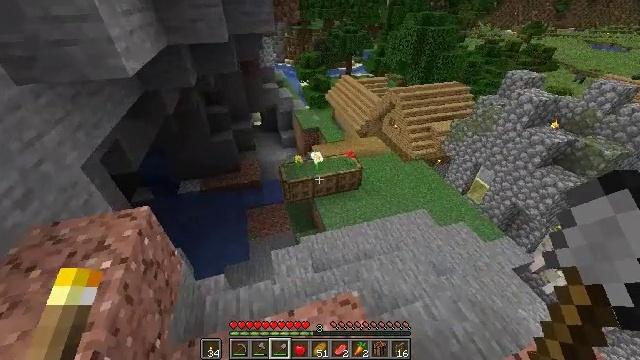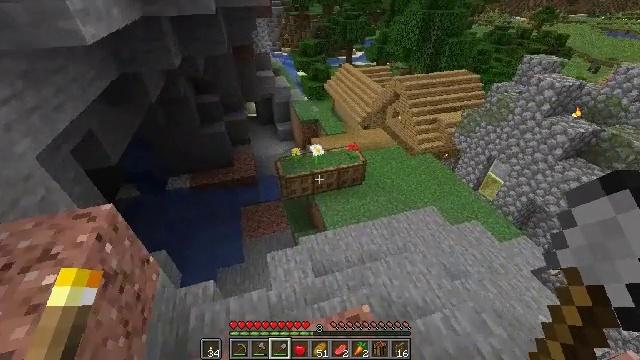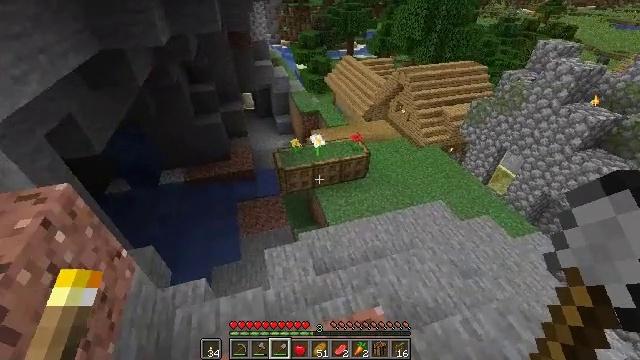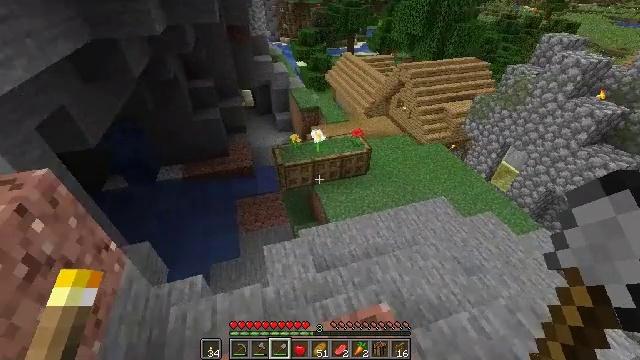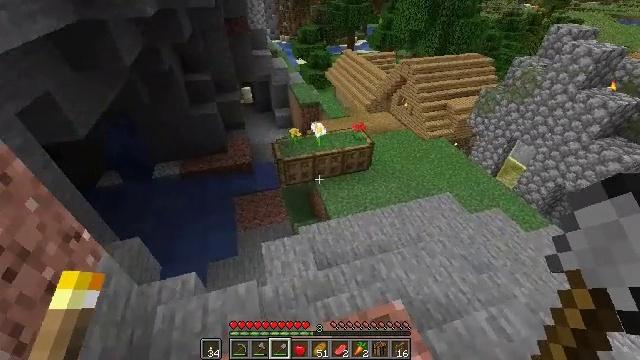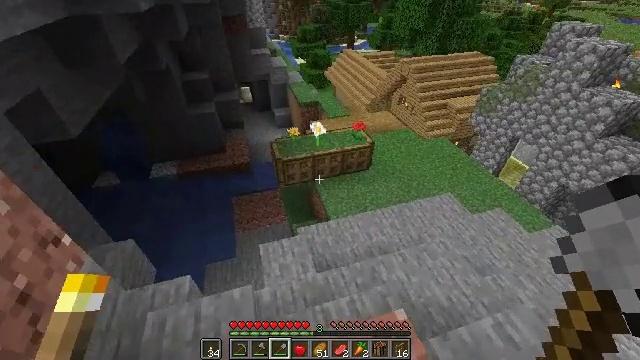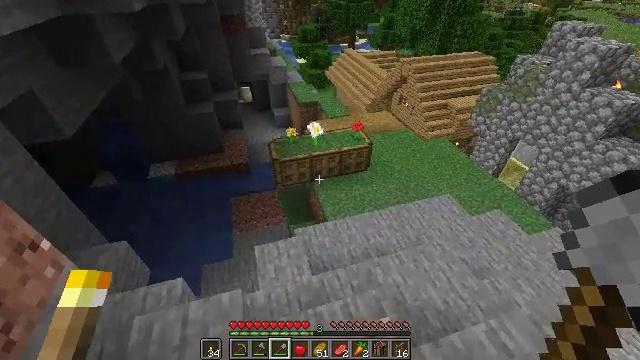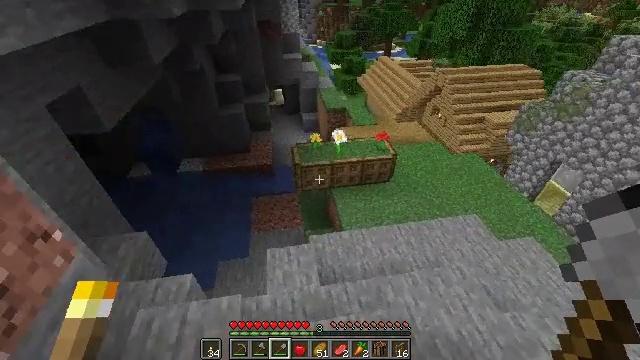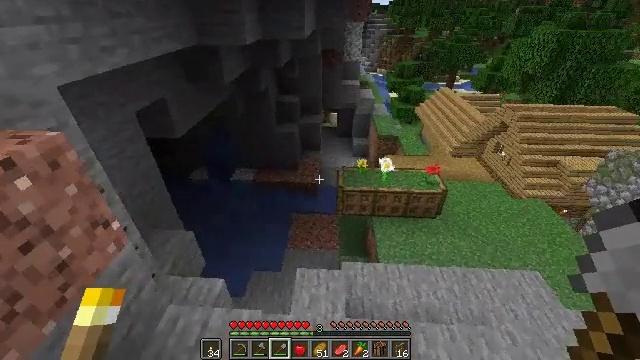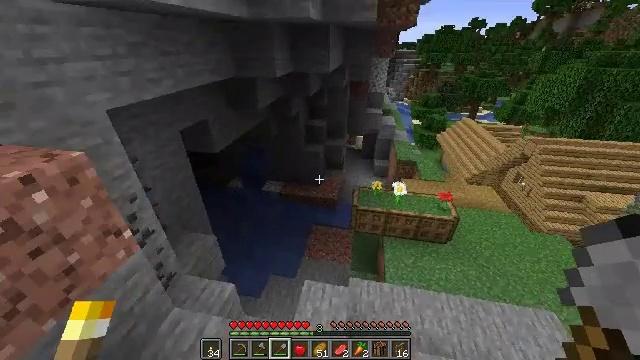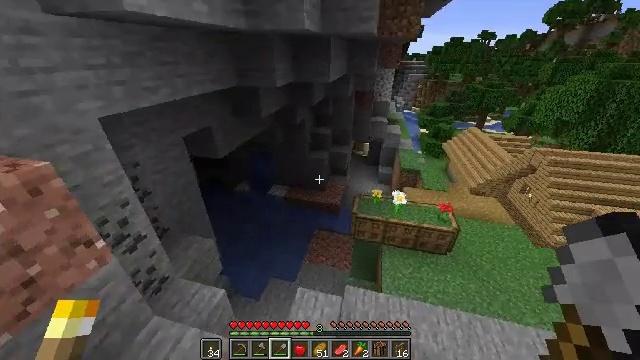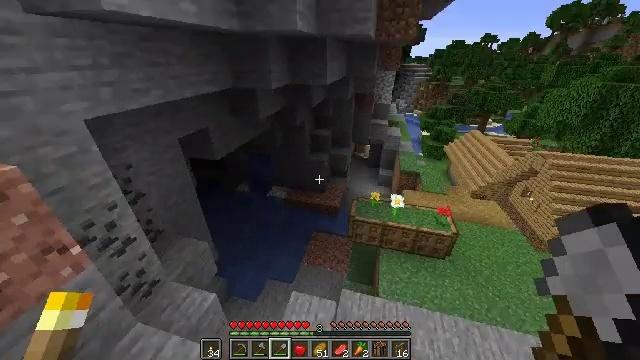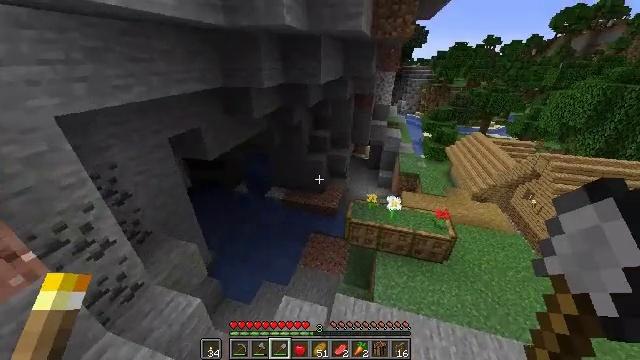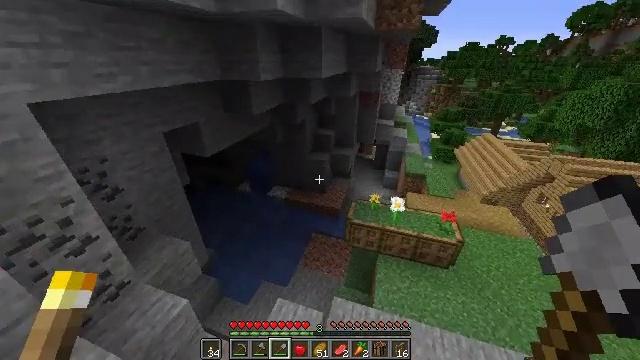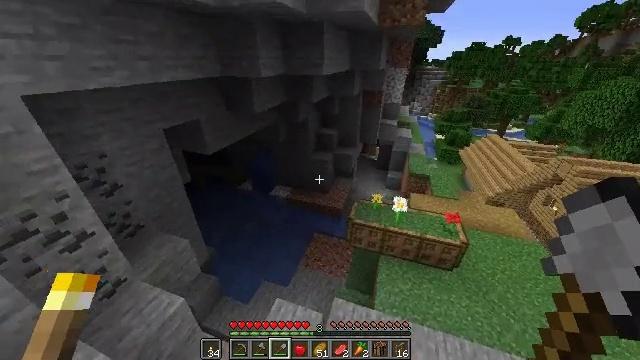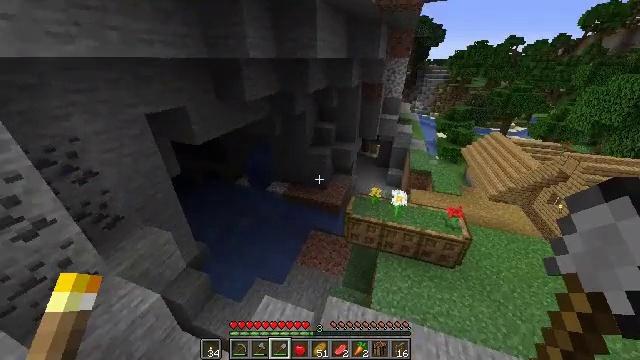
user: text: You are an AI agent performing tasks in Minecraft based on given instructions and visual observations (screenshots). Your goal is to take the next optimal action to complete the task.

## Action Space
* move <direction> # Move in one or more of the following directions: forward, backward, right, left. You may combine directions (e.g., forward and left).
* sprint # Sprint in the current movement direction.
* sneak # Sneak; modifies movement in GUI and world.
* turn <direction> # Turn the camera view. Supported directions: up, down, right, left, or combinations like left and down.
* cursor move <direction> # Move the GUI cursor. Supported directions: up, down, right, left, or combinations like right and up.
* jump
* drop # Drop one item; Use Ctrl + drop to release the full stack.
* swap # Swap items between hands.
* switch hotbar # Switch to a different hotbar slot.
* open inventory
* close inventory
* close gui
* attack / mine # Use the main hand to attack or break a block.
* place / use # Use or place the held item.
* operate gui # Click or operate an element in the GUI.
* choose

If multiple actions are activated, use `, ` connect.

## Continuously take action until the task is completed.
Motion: motion action
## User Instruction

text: Break the white stained glass pane.
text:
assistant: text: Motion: move back
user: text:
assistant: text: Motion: move back
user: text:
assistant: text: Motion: move back
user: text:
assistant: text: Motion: move back and move right
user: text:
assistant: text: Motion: move right
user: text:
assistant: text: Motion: move right
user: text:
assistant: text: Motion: move forward and move right, sprint, turn left and up
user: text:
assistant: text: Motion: move forward and move right, sprint, turn left and up
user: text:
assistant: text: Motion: move forward and move right, sprint, turn left and up
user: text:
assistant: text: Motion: move forward and move right, sprint, turn left
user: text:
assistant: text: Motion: move forward and move right, sprint
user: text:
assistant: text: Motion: move forward and move right, sprint
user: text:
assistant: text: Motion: move forward and move right, sprint, turn left
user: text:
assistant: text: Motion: move forward and move right, sprint, turn left
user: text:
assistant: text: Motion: move forward and move right, sprint
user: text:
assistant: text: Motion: move forward and move right, sprint
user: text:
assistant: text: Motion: move forward and move right, sprint
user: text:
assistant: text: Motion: move forward and move right, sprint
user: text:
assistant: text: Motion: move forward and move right, sprint, turn left
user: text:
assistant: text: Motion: move forward and move right, sprint
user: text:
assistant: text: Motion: move forward and move right, sprint
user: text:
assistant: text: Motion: move forward and move right, sprint
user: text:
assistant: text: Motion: move forward and move right, sprint
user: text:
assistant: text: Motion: move forward and move right, sprint
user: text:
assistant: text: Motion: move forward and move right, sprint
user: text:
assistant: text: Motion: move forward and move right, sprint
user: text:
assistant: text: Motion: move forward and move right, sprint, turn left and down
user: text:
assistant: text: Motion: move forward and move right, sprint, turn left and up
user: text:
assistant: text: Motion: move forward and move right, sprint, turn left and up
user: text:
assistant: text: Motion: move forward and move right, sprint